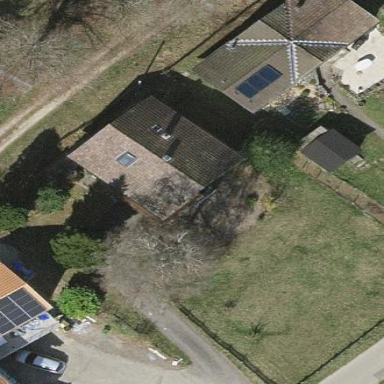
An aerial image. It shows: Simple and straightforward house.